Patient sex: F
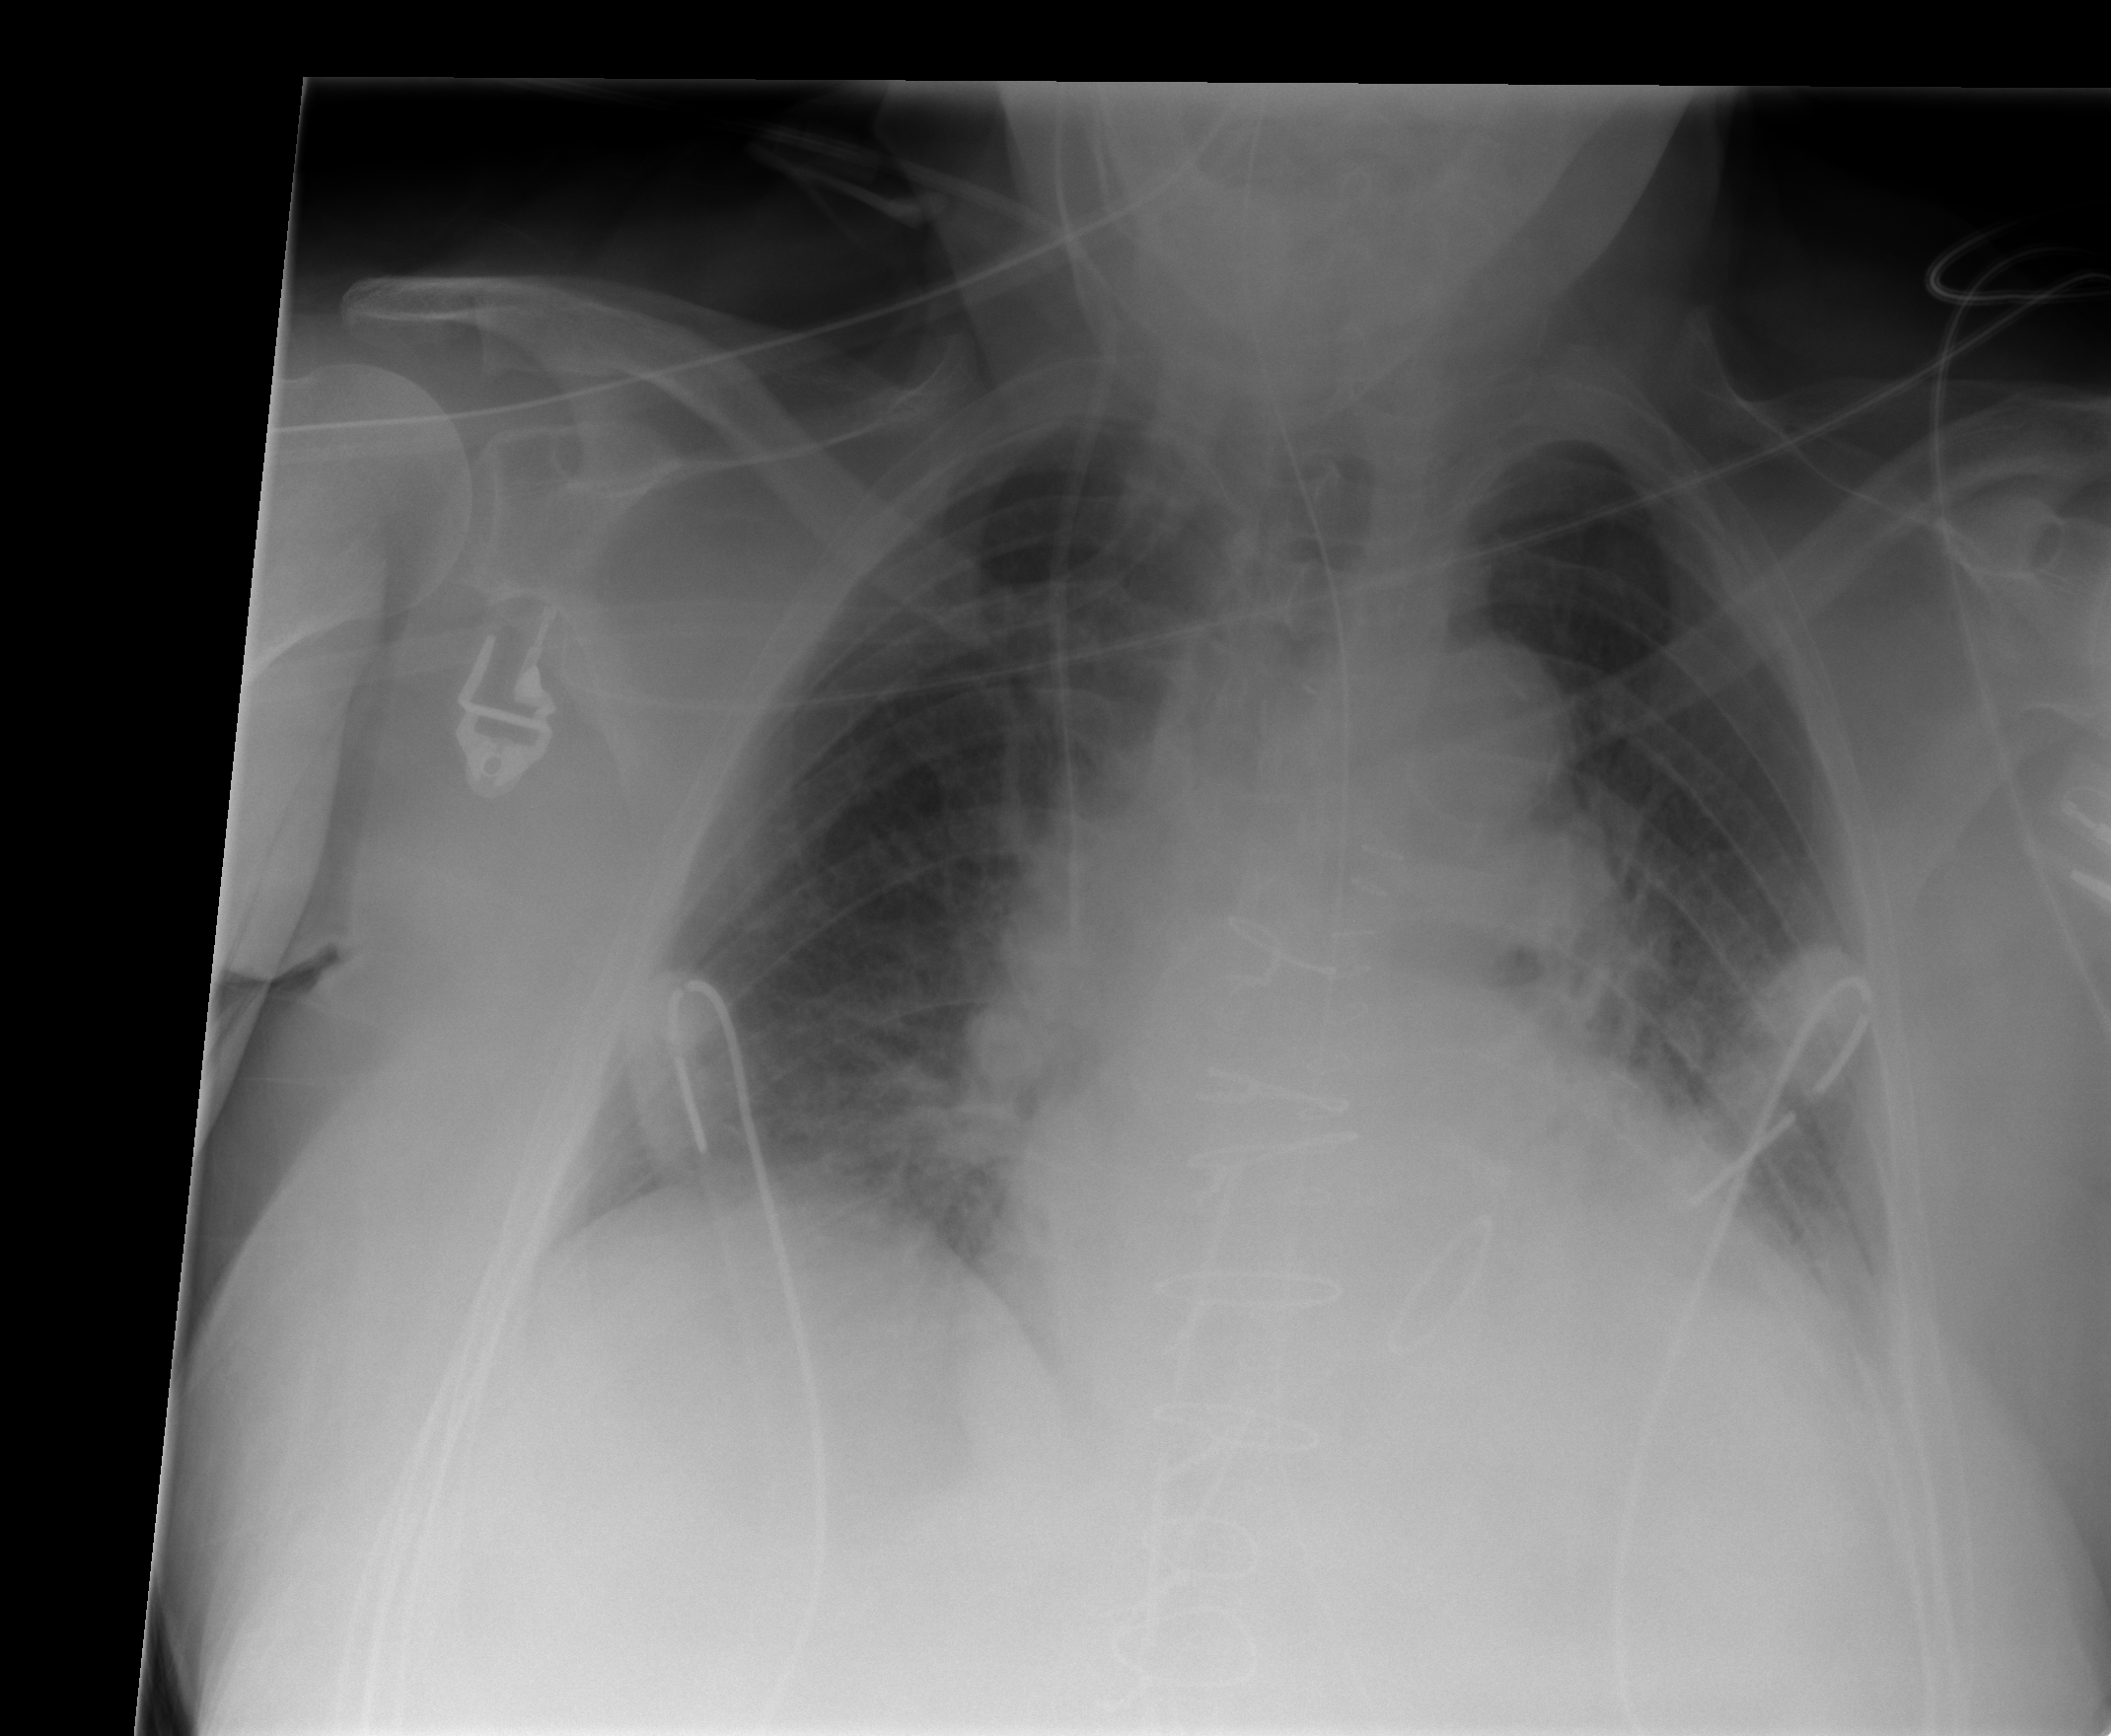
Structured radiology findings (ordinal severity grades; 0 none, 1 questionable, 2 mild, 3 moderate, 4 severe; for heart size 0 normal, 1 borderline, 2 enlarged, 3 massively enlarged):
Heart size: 2
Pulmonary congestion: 2
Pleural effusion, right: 0
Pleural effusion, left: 1
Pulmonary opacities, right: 0
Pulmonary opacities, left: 0
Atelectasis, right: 0
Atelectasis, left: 2